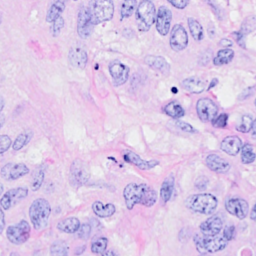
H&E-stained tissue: Breast